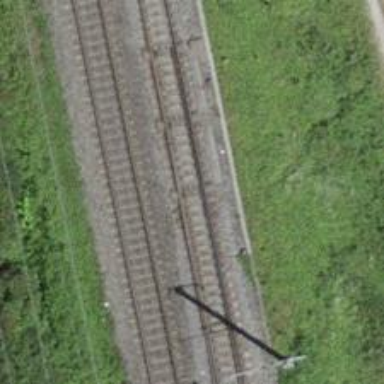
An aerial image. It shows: Railway switch with the turnout on the right side.